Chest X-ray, AP view. Patient: 34 years old, sex F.
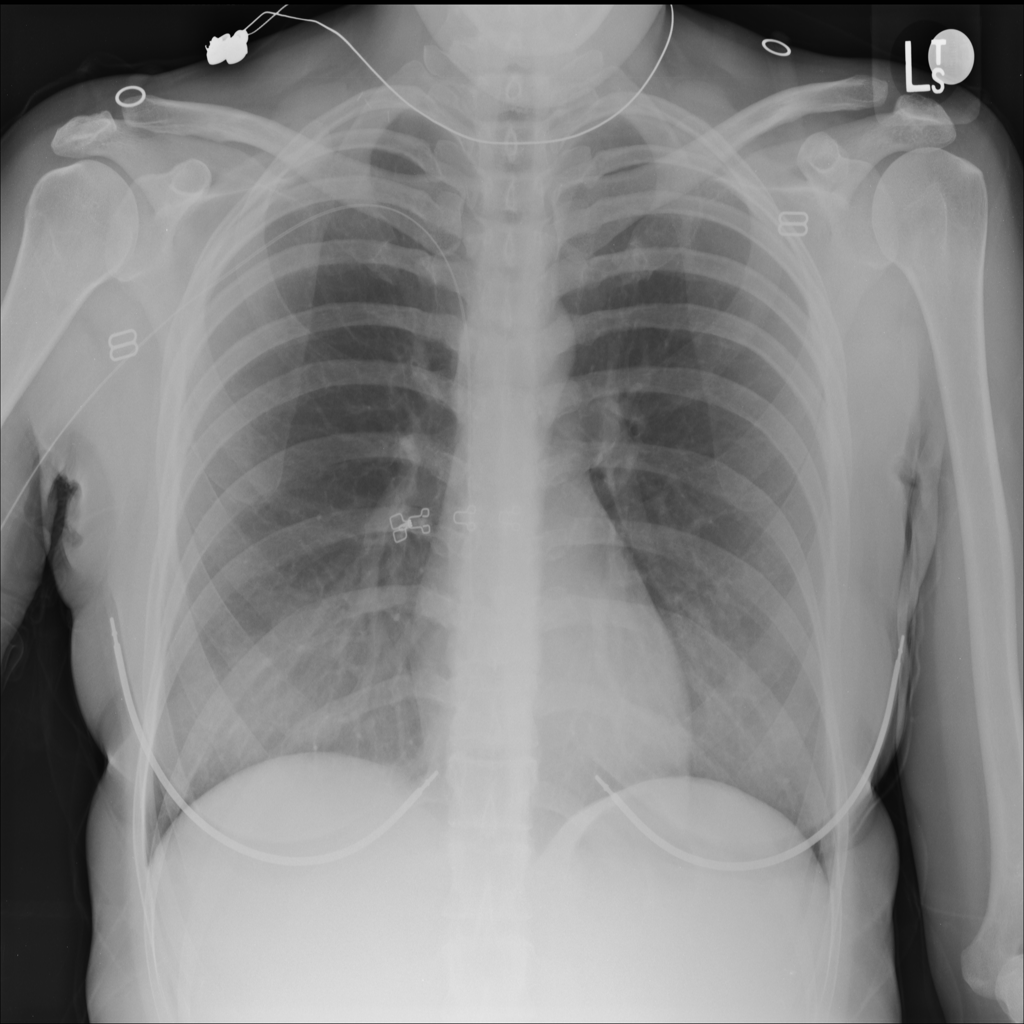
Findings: No Finding